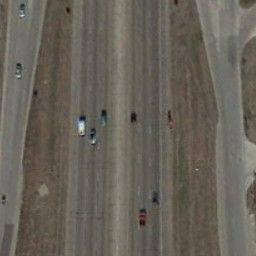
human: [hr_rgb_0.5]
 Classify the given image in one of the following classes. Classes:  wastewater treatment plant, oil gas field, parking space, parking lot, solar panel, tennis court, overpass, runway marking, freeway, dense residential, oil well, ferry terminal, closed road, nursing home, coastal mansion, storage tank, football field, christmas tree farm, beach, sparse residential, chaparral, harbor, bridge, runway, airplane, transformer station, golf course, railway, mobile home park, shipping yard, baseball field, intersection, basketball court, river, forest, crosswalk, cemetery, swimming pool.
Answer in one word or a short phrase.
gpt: freeway